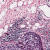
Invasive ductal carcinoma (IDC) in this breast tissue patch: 0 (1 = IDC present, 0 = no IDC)